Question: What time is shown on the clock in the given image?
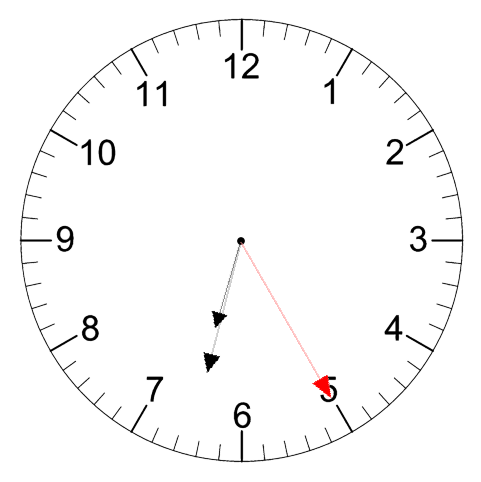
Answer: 06:32:25